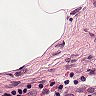
Metastatic tissue present: no